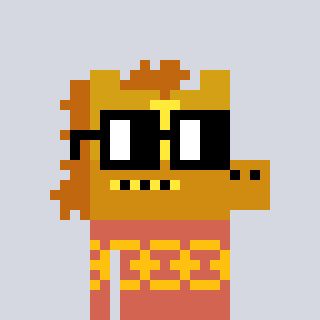
a pixel art character with square black glasses, a yellow horse-shaped head and a peachy-colored body on a cool background